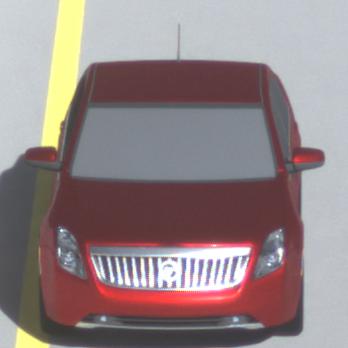
Make: Mercury
Model: Milan
Detailed model: -
Model produced from: 2009
Model produced until: 2010
Doors: 4
Color: red
Road condition: dry road
Daytime: morning or afternoon
Contrast: high contrast